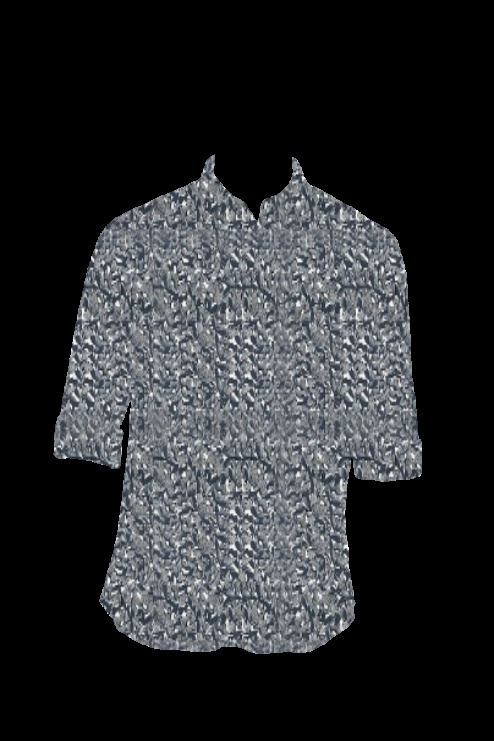
navy multi paisley tee